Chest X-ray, PA view. Patient: 56 years old, sex M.
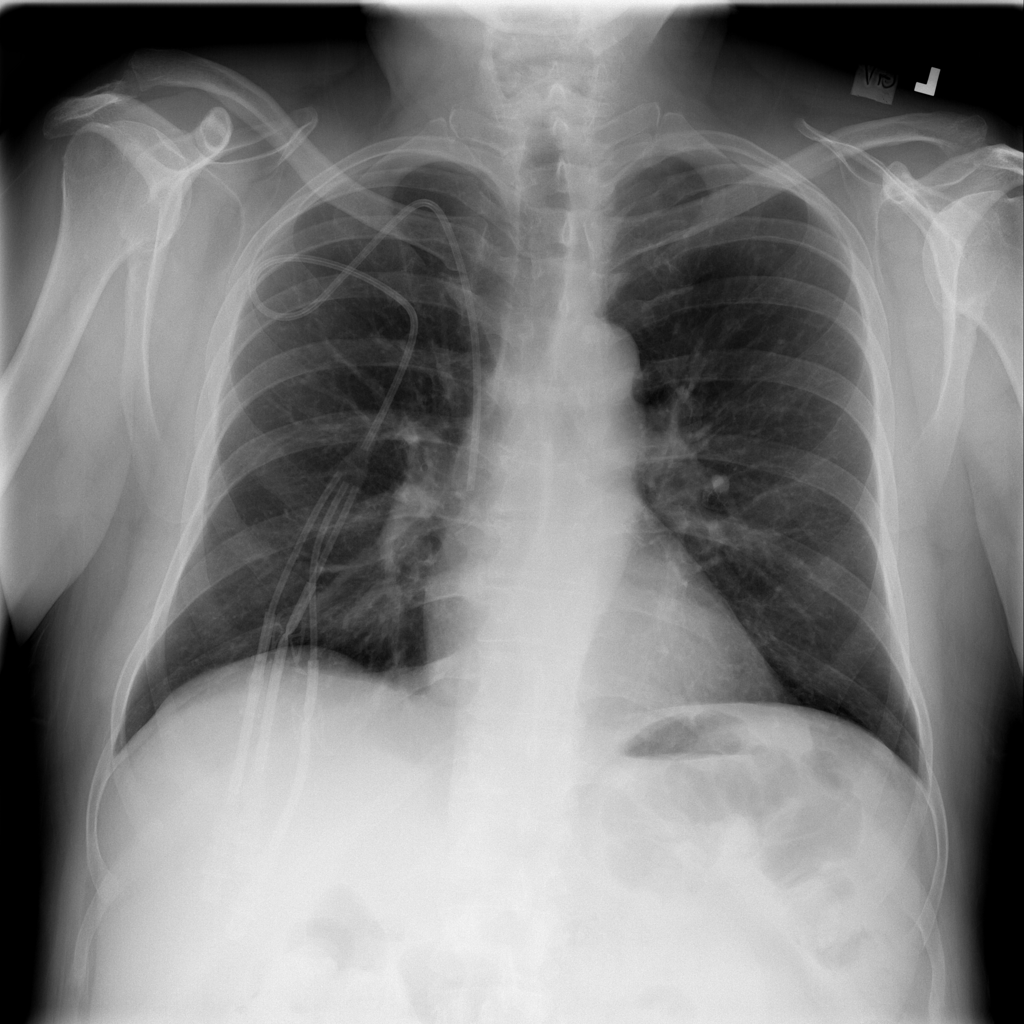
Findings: No Finding